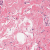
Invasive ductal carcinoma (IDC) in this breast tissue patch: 0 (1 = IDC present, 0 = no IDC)